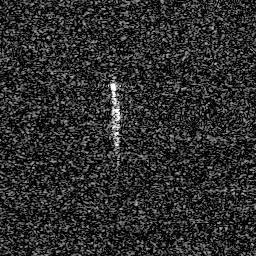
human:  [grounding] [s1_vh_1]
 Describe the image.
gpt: In the satellite image, there is  <ref>1 medium ship </ref> <box>[[40, 29, 48, 47, 0]]</box> located at center.